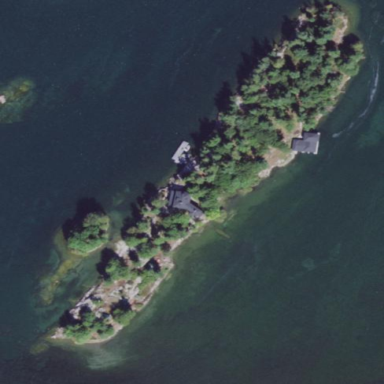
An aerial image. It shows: Islet.